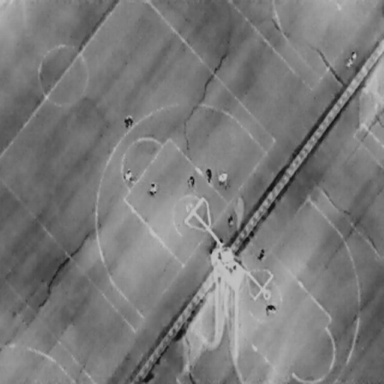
There are ten People in the infrared image.